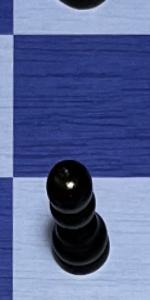
Label: Pawn_Black